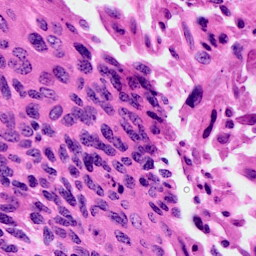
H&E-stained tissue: Cervix